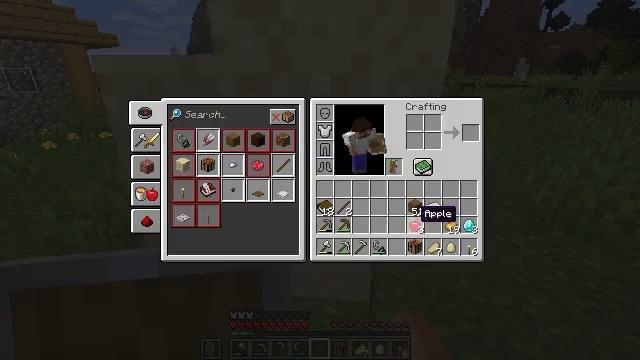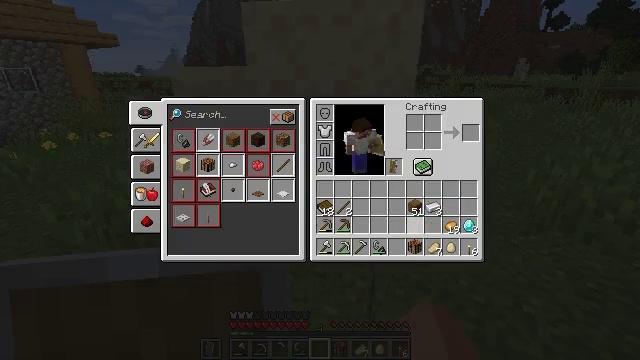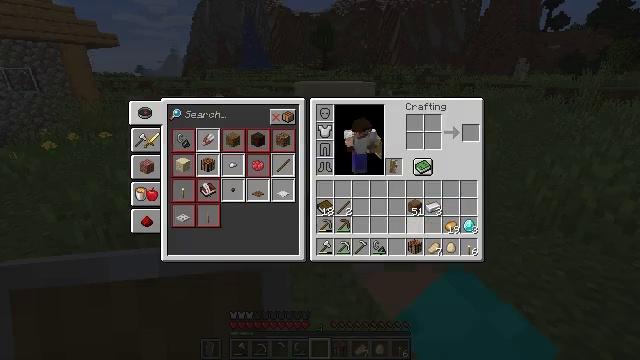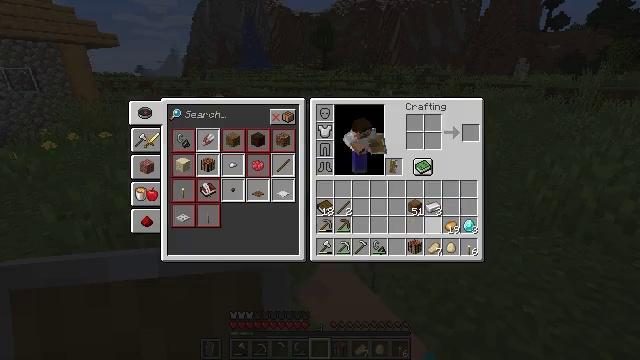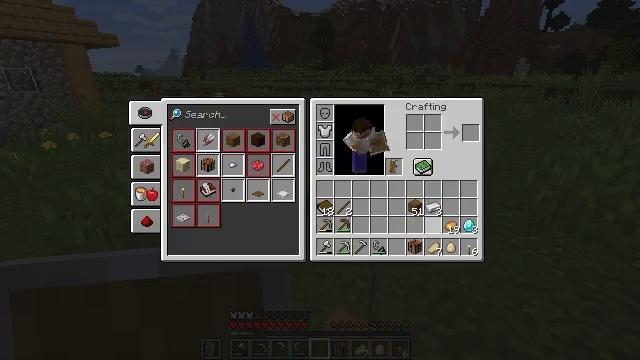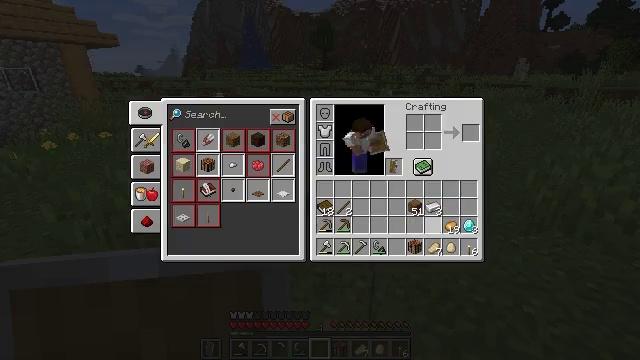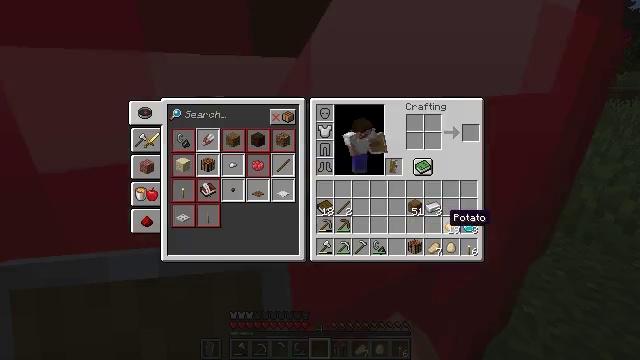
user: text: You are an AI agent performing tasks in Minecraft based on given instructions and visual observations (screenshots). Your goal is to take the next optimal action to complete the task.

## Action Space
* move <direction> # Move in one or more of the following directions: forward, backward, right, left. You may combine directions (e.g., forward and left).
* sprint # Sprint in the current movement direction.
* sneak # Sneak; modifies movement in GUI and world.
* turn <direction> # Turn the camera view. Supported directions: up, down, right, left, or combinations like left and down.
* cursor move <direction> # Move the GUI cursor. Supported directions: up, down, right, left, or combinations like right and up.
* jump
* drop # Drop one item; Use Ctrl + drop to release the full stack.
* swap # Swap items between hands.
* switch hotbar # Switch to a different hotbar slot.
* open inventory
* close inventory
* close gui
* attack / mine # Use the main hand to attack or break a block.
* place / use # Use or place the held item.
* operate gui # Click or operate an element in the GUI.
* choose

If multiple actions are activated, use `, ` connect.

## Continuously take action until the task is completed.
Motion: motion action
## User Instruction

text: Drop an apple.
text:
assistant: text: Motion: sprint, drop, open gui
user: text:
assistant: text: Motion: sprint, drop
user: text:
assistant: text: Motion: sprint, cursor move right
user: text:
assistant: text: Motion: sprint, cursor move right
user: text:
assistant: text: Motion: sprint
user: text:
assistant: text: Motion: sprint
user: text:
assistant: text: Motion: sprint